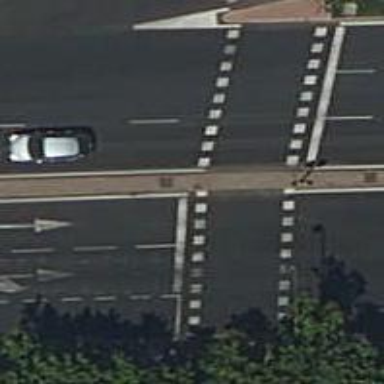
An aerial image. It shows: Uncontrolled footway crossing with markings.